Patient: sex F, age 68
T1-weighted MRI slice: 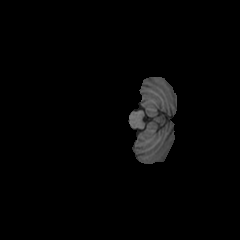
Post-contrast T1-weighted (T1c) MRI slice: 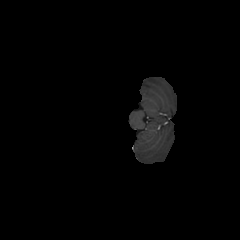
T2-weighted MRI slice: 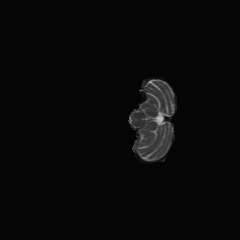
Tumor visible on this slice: no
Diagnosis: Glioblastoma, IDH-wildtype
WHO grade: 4